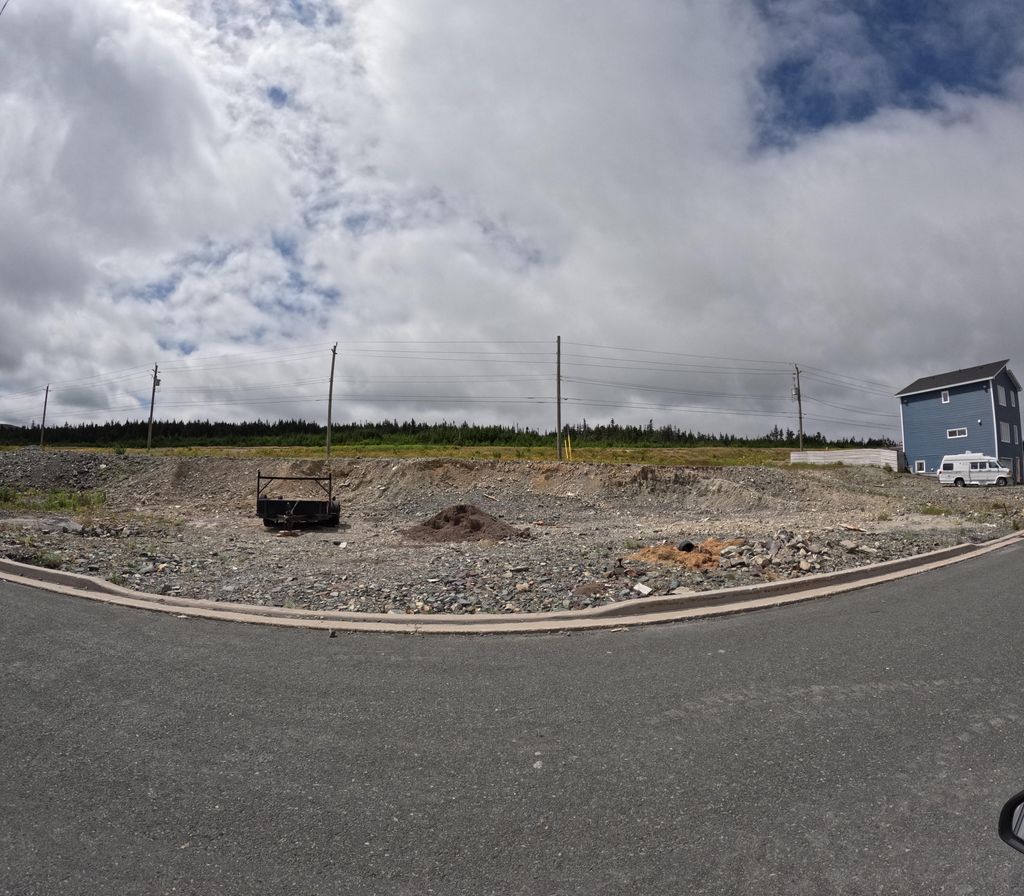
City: st_johns